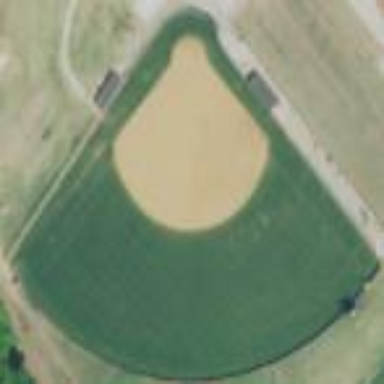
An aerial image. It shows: Baseball pitch for leisure and sports activities.